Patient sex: M
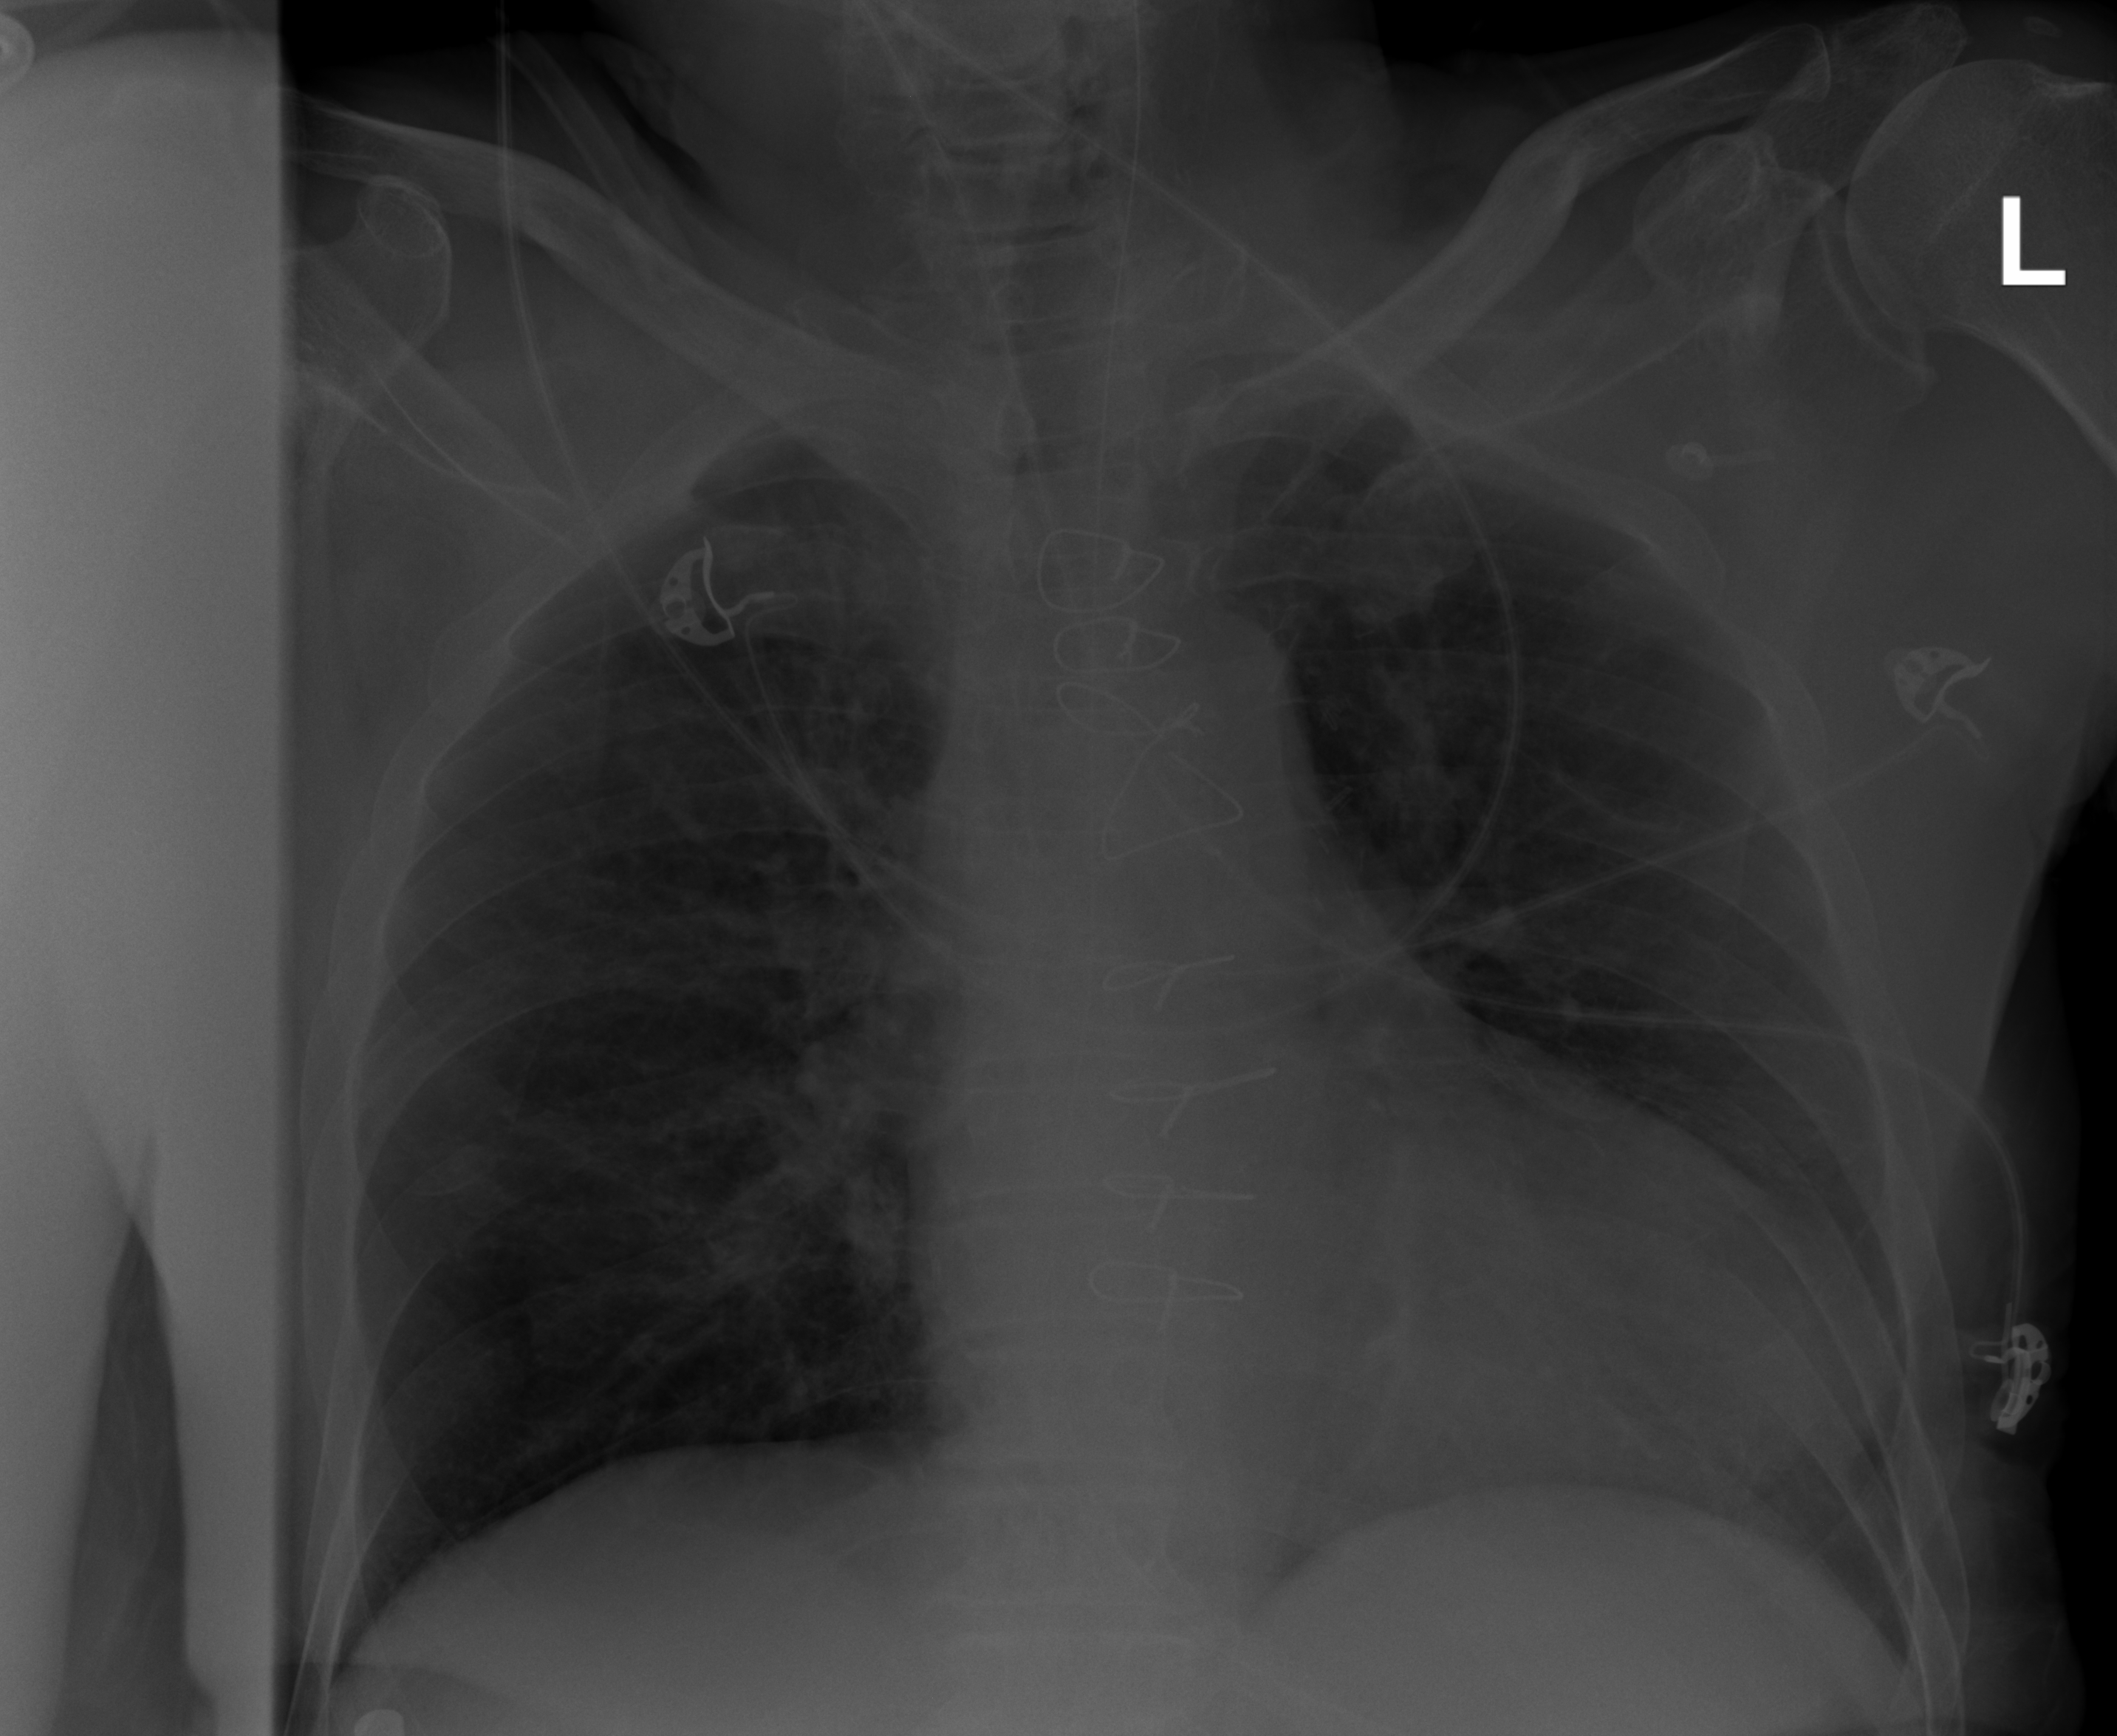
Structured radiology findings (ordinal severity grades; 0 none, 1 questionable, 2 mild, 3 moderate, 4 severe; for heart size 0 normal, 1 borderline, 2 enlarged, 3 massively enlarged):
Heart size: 2
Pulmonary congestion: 2
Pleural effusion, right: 0
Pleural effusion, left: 0
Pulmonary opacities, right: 0
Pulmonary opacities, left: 0
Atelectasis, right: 0
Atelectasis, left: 0